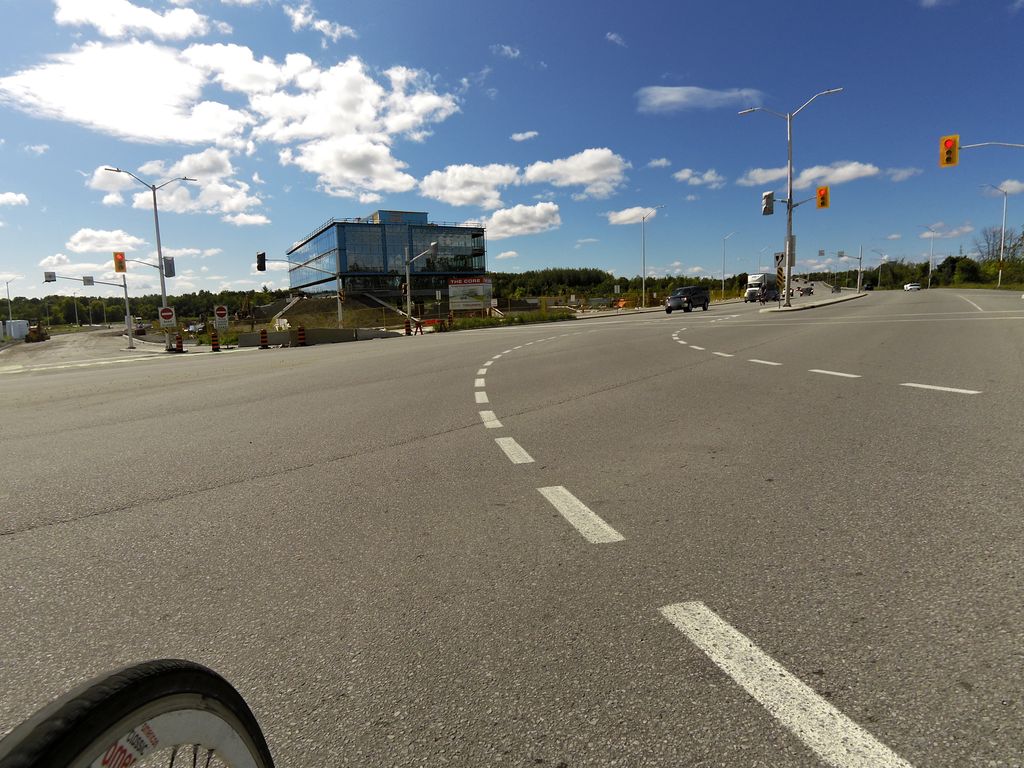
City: ottawa-gatineau